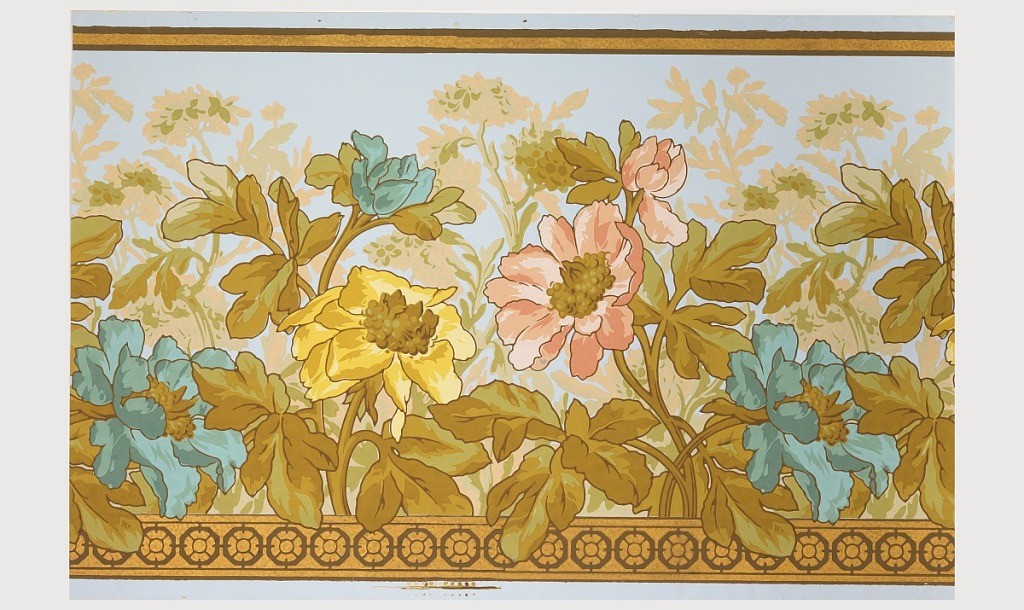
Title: Frieze
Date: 1880–90
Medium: Machine-printed on textured paper
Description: Large scale pink, yellow and turquoise flowers with foliage in shades of brown and olive, grow behind bottom edging of metallic gold decorated with medallions. Over blue ground, with pale pink flower and foliate forms rising behind principal flowers.